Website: crate-barrel
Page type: cart
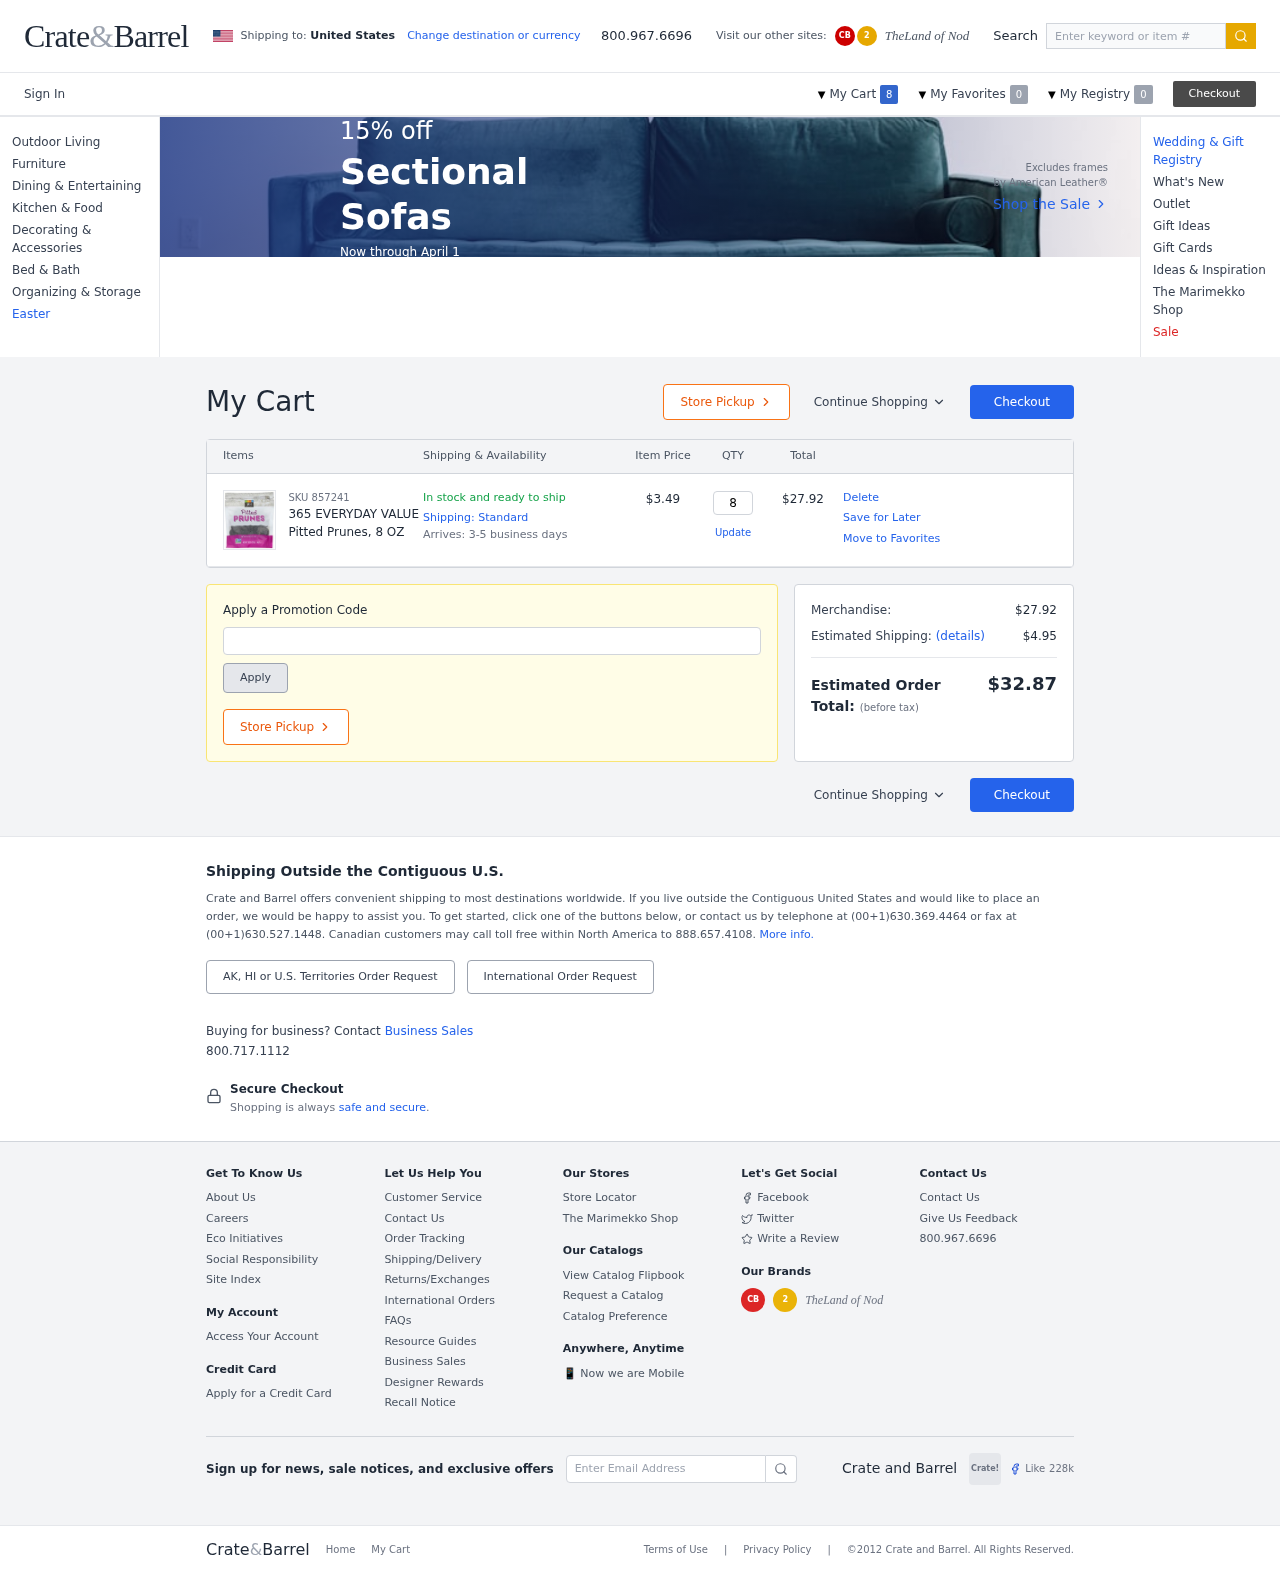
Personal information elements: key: PII_PROMO_CODE
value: HOLIDAY73
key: PII_COUNTRY
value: United States
Product elements: key: PRODUCT1_NAME
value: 365 EVERYDAY VALUE Pitted Prunes, 8 OZ
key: PRODUCT1_PRICE
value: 3.49
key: PRODUCT1_QUANTITY
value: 8
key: PRODUCT1_SKU
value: SKU 857241
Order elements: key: ORDER_NUM_ITEMS
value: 8
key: ORDER_ITEM_TOTAL
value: $27.92
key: ORDER_SUBTOTAL
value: $27.92
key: ORDER_SHIPPING_COST
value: $4.95
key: ORDER_TOTAL
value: $32.87
Search elements: key: HEADER_SEARCH
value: Enter keyword or item #